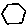
Label: hexagon